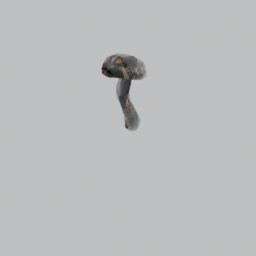
Label: nature